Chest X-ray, AP view. Patient: 69 years old, sex M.
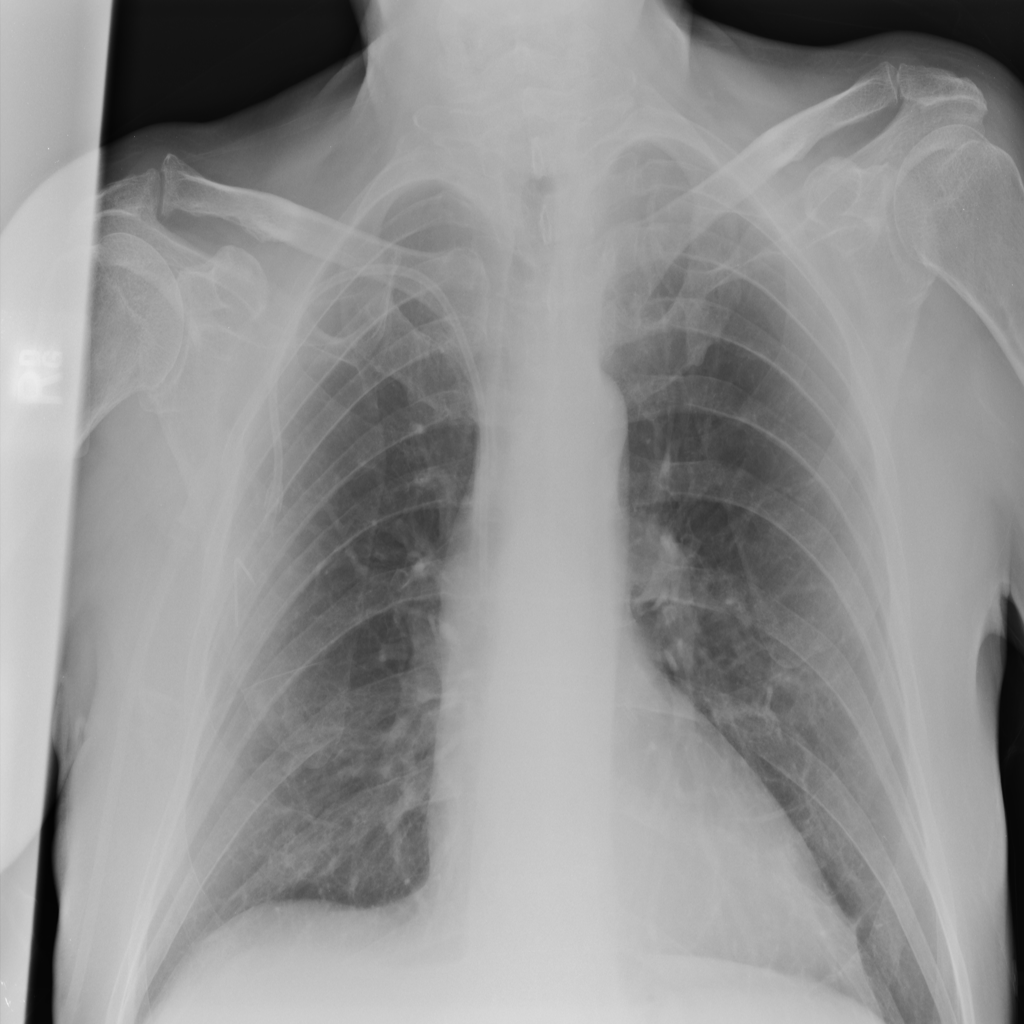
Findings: No Finding